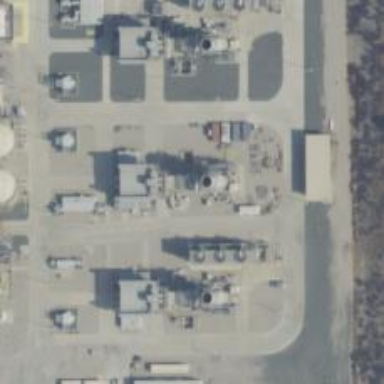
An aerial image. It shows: Gas turbine power generator.